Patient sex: F
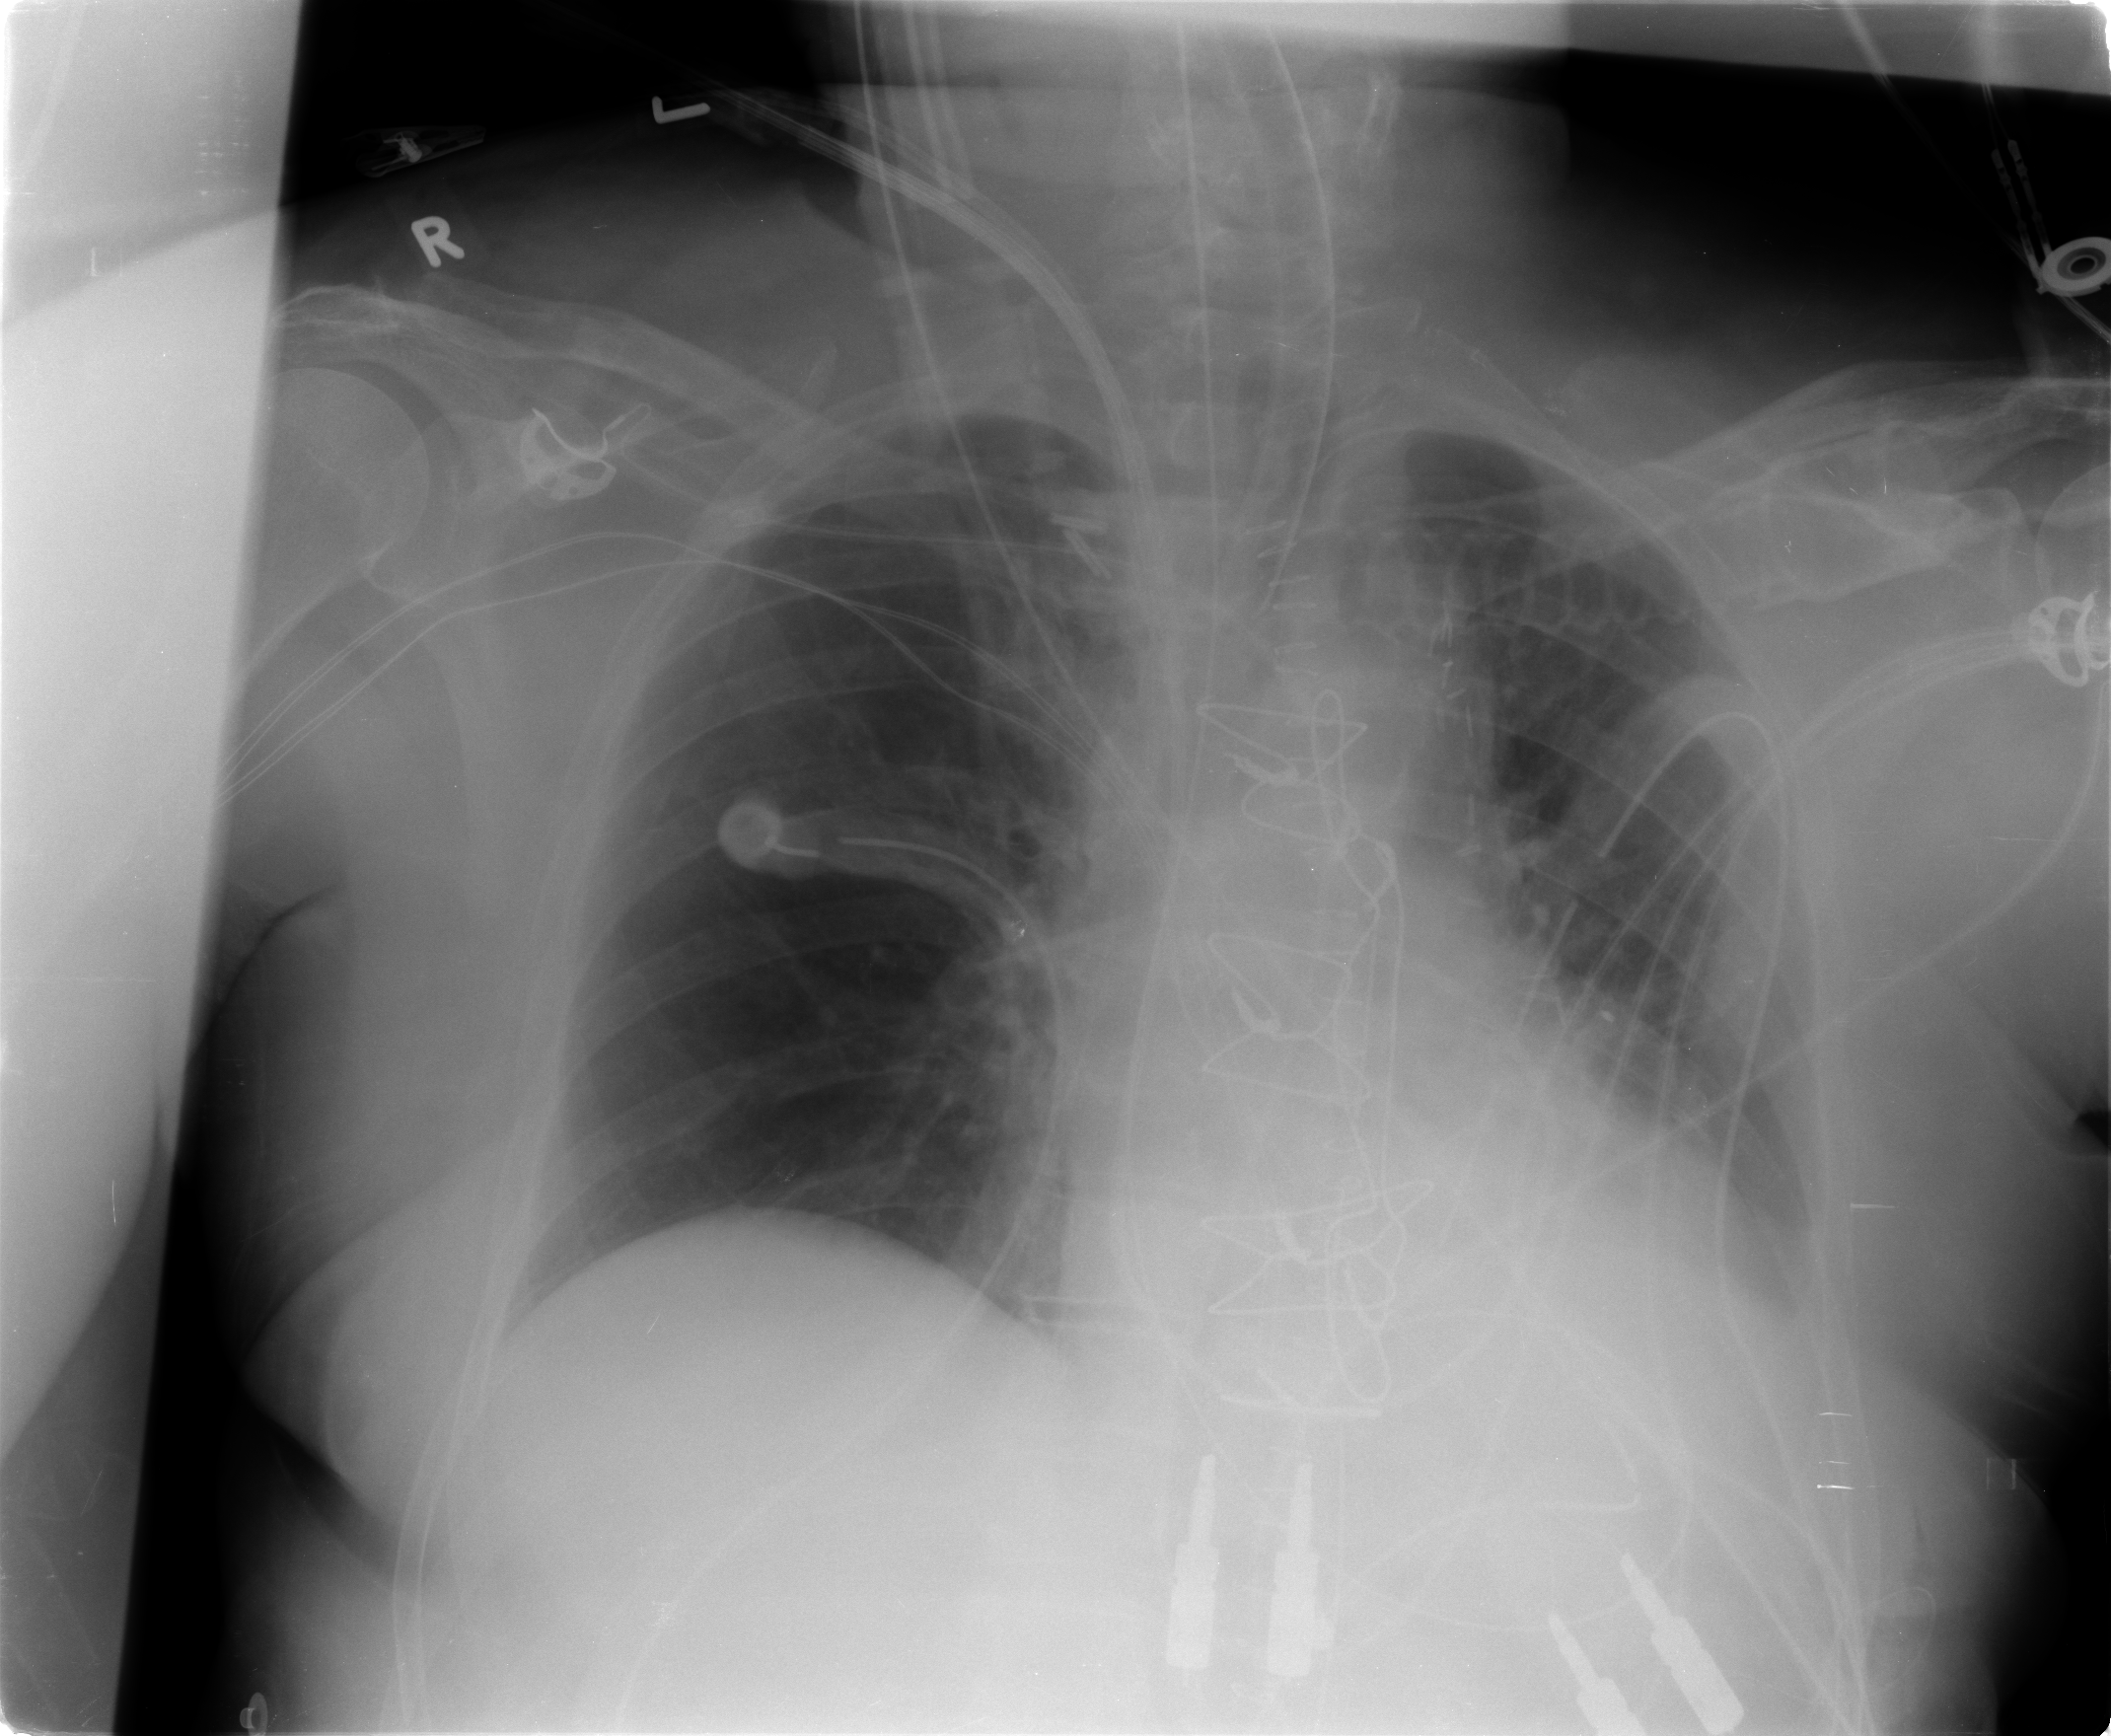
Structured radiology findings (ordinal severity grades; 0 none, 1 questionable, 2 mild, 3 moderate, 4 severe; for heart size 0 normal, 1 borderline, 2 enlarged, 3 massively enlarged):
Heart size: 1
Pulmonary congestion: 0
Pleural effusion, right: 0
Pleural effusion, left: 2
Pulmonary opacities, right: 0
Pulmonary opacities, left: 0
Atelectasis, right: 0
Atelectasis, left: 2